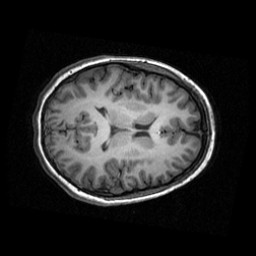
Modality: T1w
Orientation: axial
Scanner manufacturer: ge
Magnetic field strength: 3 T
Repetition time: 0.00904 s
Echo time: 0.00184 s